Question: I have created a Swing page from Netbeans IDE including two labels name and age and two text fields corresponding to each label. My problem is how I could save this page entirely as a text file?
'''
private void jButton1ActionPerformed(java.awt.event.ActionEvent evt) {
String sb = "TEST CONTENT";
int retrieval = jFileChooser1.showSaveDialog(null);
if (retrieval == JFileChooser.APPROVE_OPTION) {
try(
FileWriter fw = new FileWriter(jFileChooser1.getSelectedFile()+".txt")) {
fw.write("name: "+txtname.getText()+"
" );
fw.write("
age: "+txtage.getText() );
} catch (Exception ex) {
ex.printStackTrace();
}
}
}
'''
I have tried this code. But I am expecting to save the panel completely as a text file.

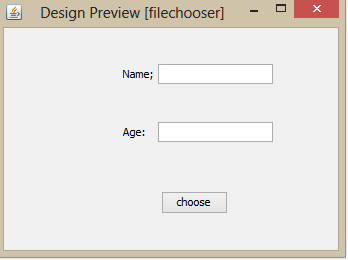
Answer: If the following is true it can be fairly simple:
1. All the fields are text fields (e.g. no text areas, combo boxes, spinners etc.).
2. All the labels are associated with the fields (as in label.setLabelFor(component) was called).
## Example
Uses a 'Properties' file to store the text of all text fields in a container that have an associated label. Restores the values when next run.
See comments in code for further detail.
'''
import java.awt.*;
import java.awt.event.*;
import javax.swing.*;
import javax.swing.border.EmptyBorder;
import java.io.*;
import java.util.ArrayList;
import java.util.Properties;
public class AutoSaveForm {
private JComponent ui = null;
AutoSaveForm() {
initUI();
}
public void initUI() {
if (ui != null) {
return;
}
ui = new JPanel(new BorderLayout(6, 4));
JPanel labels = new JPanel(new GridLayout(0, 1, 4, 4));
ui.add(labels, BorderLayout.LINE_START);
JPanel fields = new JPanel(new GridLayout(0, 1, 4, 4));
ui.add(fields);
for (int ii = 1; ii < 16; ii++) {
JLabel l = new JLabel("Field " + ii);
JTextField tf = new JTextField(20);
l.setLabelFor(tf);
labels.add(l);
fields.add(tf);
}
ui.setBorder(new EmptyBorder(8, 8, 8, 8));
restoreFields();
}
public JComponent getUI() {
return ui;
}
protected final void restoreFields() {
ArrayList<JLabel> labels = new ArrayList<JLabel>();
getLabels(ui, labels);
File f = getPropertiesFile();
Properties prop = new Properties();
try {
FileReader fr = new FileReader(f);
prop.load(fr);
// restore the values
for (JLabel label : labels) {
String value = prop.getProperty(label.getText());
Component c = label.getLabelFor();
JTextField tf = (JTextField) c;
tf.setText(value);
}
} catch (FileNotFoundException ex) {
// proper exception handling & clean up left to user
ex.printStackTrace();
} catch (IOException ex) {
ex.printStackTrace();
}
}
protected final void saveFields() {
ArrayList<JLabel> labels = new ArrayList<JLabel>();
getLabels(ui, labels);
Properties prop = new Properties();
// populate the properties file
for (JLabel label : labels) {
Component c = label.getLabelFor();
JTextField tf = (JTextField) c;
prop.put(label.getText(), tf.getText());
}
File f = getPropertiesFile();
try {
// proper exception handling & clean up left to user
FileWriter fw = new FileWriter(f);
prop.store(fw, "Field values of the form");
} catch (IOException ex) {
ex.printStackTrace();
}
}
/**
* Provide a file that is reproducible and writable & readable.
*/
private final File getPropertiesFile() {
File f = new File(System.getProperty("user.home"));
f = new File(f, "java");
f = new File(f, "formfields.prop");
return f;
}
/**
* A recursive method call to get all labels in a container.
*/
private final void getLabels(Container c, ArrayList<JLabel> labels) {
Component[] components = c.getComponents();
for (Component component : components) {
if (component instanceof JLabel) {
JLabel l = (JLabel) component;
labels.add(l);
} else if (component instanceof Container) {
Container container = (Container) component;
getLabels(container, labels);
}
}
}
public static void main(String[] args) {
Runnable r = new Runnable() {
@Override
public void run() {
try {
UIManager.setLookAndFeel(
UIManager.getSystemLookAndFeelClassName());
} catch (Exception useDefault) {
}
AutoSaveForm o = new AutoSaveForm();
JFrame f = new JFrame("Auto Save Form");
f.setDefaultCloseOperation(JFrame.DO_NOTHING_ON_CLOSE);
f.addWindowListener(new SaveListener(o, f));
f.setLocationByPlatform(true);
f.setContentPane(o.getUI());
f.pack();
f.setMinimumSize(f.getSize());
f.setVisible(true);
}
};
SwingUtilities.invokeLater(r);
}
}
class SaveListener extends WindowAdapter {
private AutoSaveForm form;
private JFrame frame;
public SaveListener(AutoSaveForm form, JFrame frame) {
this.form = form;
this.frame = frame;
}
@Override
public void windowClosing(WindowEvent e) {
form.saveFields();
frame.dispose();
}
}
'''